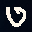
Label: 0